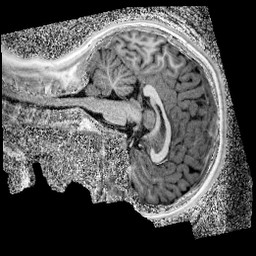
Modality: UNIT1_denoised
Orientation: sagittal
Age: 13
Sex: female
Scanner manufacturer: siemens
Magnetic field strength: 3 T
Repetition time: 4 s
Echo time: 0.00299 s